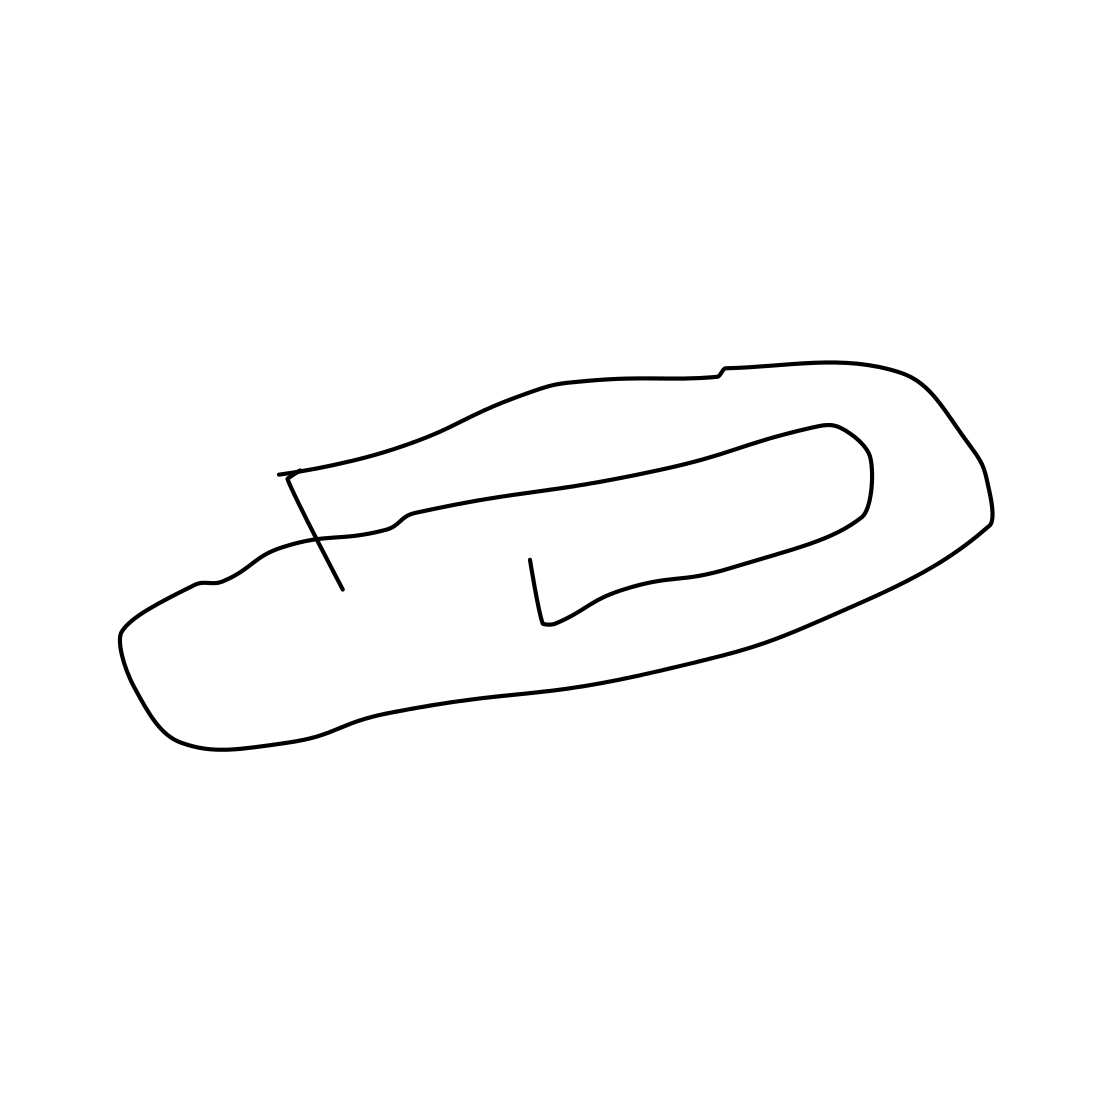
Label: paper clip